Question: How to get rid of these bubble shown in below figure. I have two tabs in my layout and I have used green indicator light to show selected tab (First tab is selected in below figure), which is working fine. But I don't know why that small bubbles (shown in below figure) are coming in both tabs. These small bubble indicator lights are always ON irrespective of tab selected/unselected. Any help?

Here are my file -
'''
<style name="AppTheme" parent="android:Theme.Holo.Light">
<item name="android:actionBarStyle">@style/RActionBar</item>
<item name="android:actionBarTabTextStyle">@style/RActionBarTabText</item>
<item name="android:actionMenuTextColor">@color/actionbartextcolor</item>
<item name="android:actionBarTabStyle">@style/RActionBarTabs</item>
<item name="android:actionBarTabBarStyle">@style/RActionBarTabBarStyle</item>
<item name="android:textColorHighlight">#99e9d1f6</item>
</style>
<style name="RActionBar" parent="@android:style/Widget.Holo.Light.ActionBar">
<item name="android:background">@color/actionbarbackgndcolor</item>
<item name="android:titleTextStyle">@style/RActionBarTitleText</item>
</style>
<!-- ActionBar title text -->
<style name="RActionBarTitleText" parent="@android:style/Widget.Holo.Light.ActionBar">
<item name="android:textColor">@color/actionbartextcolor</item>
</style>
<!-- ActionBar tabs text styles -->
<style name="RActionBarTabText" parent="@android:style/Widget.Holo.Light.ActionBar">
<item name="android:textColor">@color/actionbartextcolor</item>
<item name="android:textAllCaps">true</item>
<item name="android:gravity">center</item>
</style>
<style name="RActionBarTabs" parent="android:style/Widget.Holo.Light.ActionBar.TabView">
<!-- tab indicator -->
<item name="android:background">@drawable/tab_bar_background</item>
</style>
<style name="RActionBarTabBarStyle" parent="android:style/Widget.Holo.Light.ActionBar.TabBar">
<item name="android:background">@color/actionbarbackgndcolor</item>
</style>
'''
'''
<?xml version="1.0" encoding="utf-8"?>
'''
'''
<!-- UNSELECTED TAB STATE -->
<item android:state_pressed="false" android:state_selected="false"><layer-list xmlns:android="http://schemas.android.com/apk/res/android">
<!-- Bottom indicator color for the UNSELECTED tab state -->
<item android:left="-5dp" android:right="-5dp" android:top="-5dp"><shape android:shape="rectangle">
<stroke android:width="2dp" android:color="@color/actionbarbackgndcolor" />
</shape></item>
</layer-list></item>
<!-- SELECTED TAB STATE -->
<item android:state_pressed="false" android:state_selected="true"><layer-list xmlns:android="http://schemas.android.com/apk/res/android">
<!-- Tab background color for the SELECTED tab state -->
<item><shape>
<solid android:color="@color/actionbarbackgndcolor" />
</shape></item>
<!-- Bottom indicator color for the SELECTED tab state -->
<item android:left="-5dp" android:right="-5dp" android:top="-5dp"><shape android:shape="rectangle">
<stroke android:width="2dp" android:color="@color/actionbarbottomindicatorcolor" />
</shape></item>
</layer-list></item>
'''
actionbarbottomindicator color = "green",
actionbarbackgndcolor = "blue" (action bar color shown in figure)
Edit: Also I have found that length of blue indicator line (My problem) is equal to length of tab title.
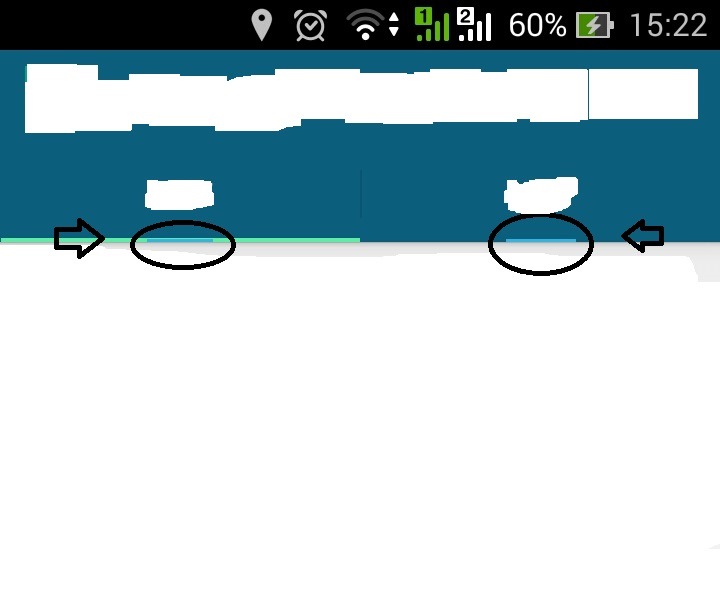
Answer: Problem was with text background colour and it was set as blue. That's why blue bubble indicator light was increasing and decreasing by changing word length of tab title text.